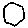
Label: hexagon